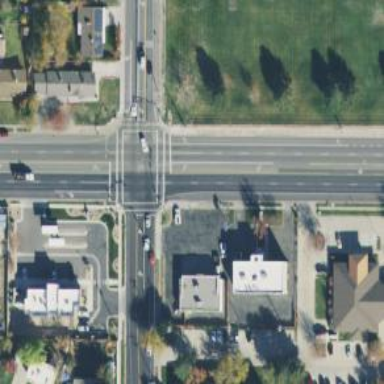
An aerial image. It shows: Crossing with marked lines on the road.